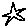
Label: star